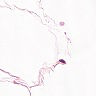
Metastatic tissue present: no